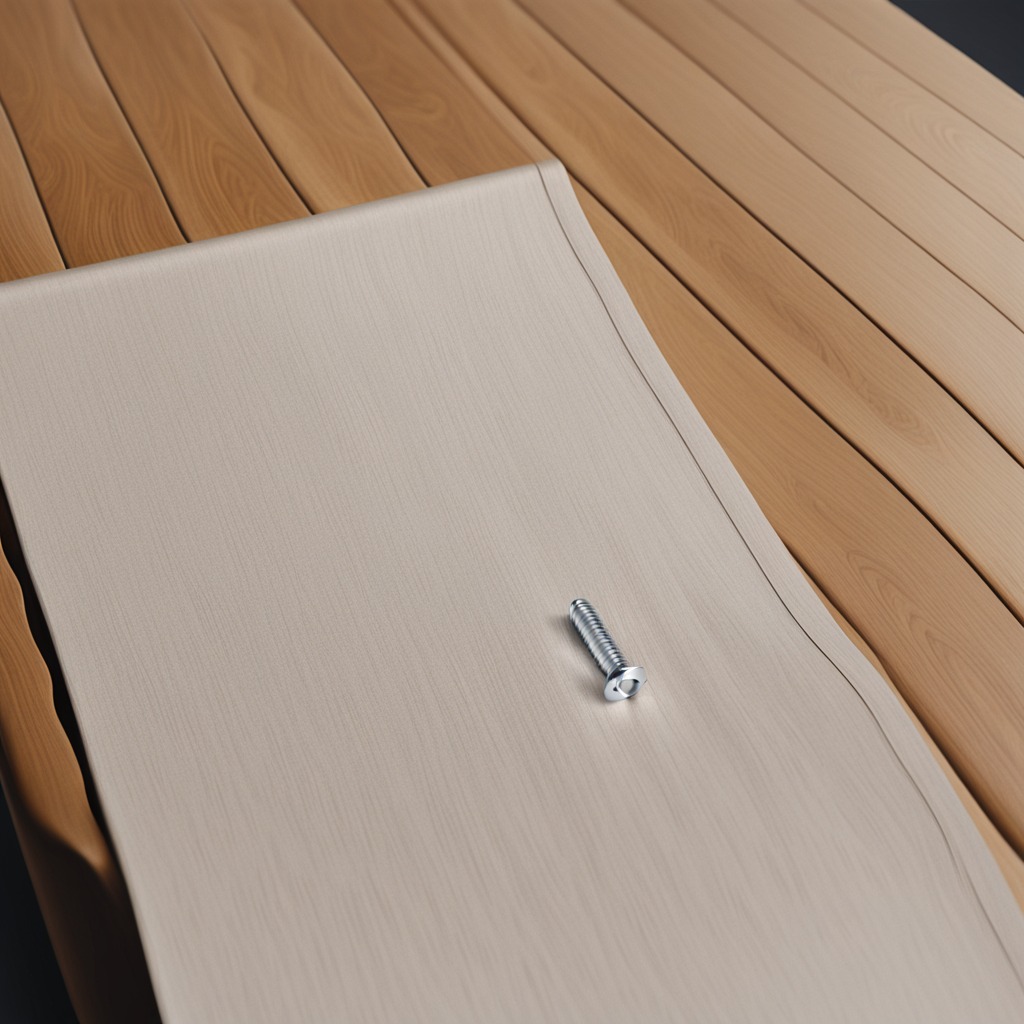
A metal screw is lying on a wooden table in an outdoor workshop during daytime bright natural light soft shadows worn but beneath the cloth.